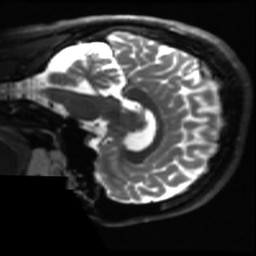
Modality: T2w
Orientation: sagittal
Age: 27
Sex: male
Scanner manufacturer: ge
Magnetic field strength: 3 T
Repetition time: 8.947 s
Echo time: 0.09798 s